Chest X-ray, AP view. Patient: 77 years old, sex F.
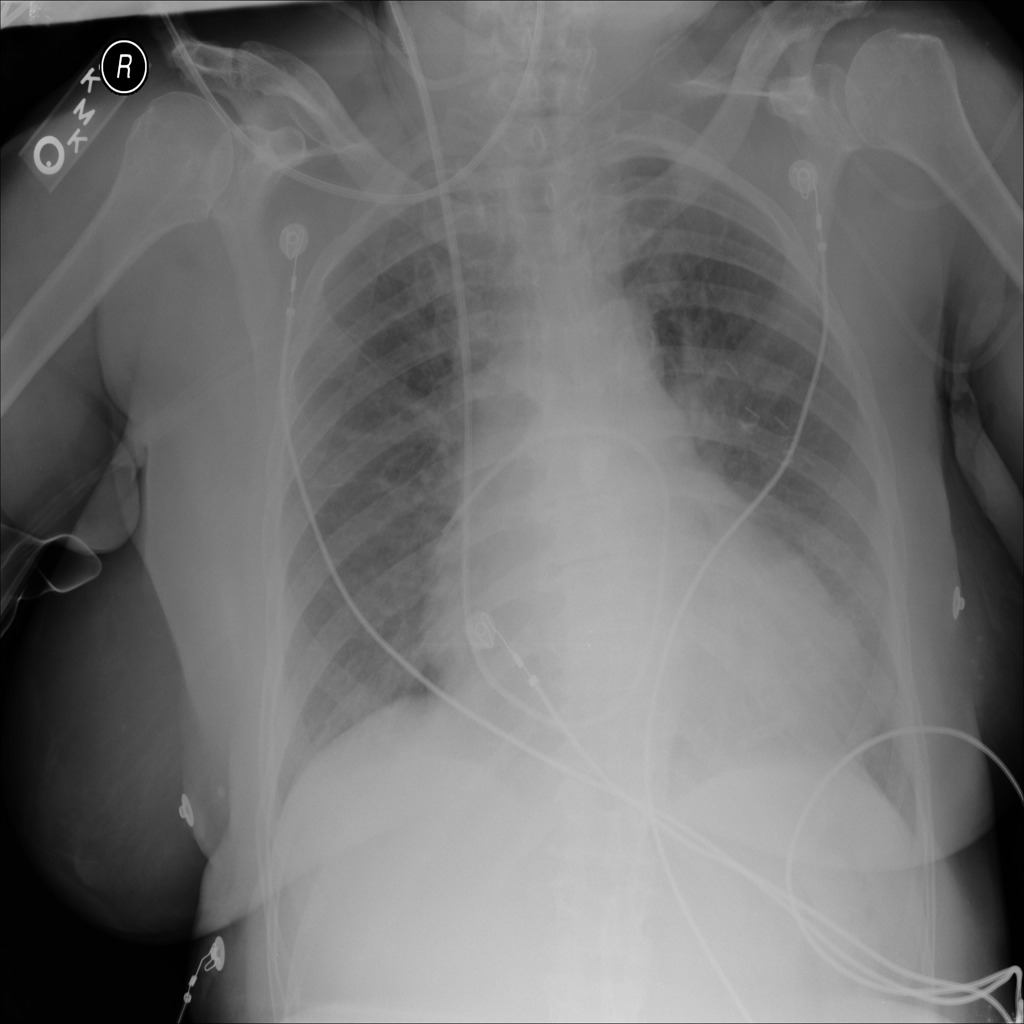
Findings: Cardiomegaly